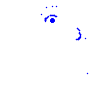
Particle: pion